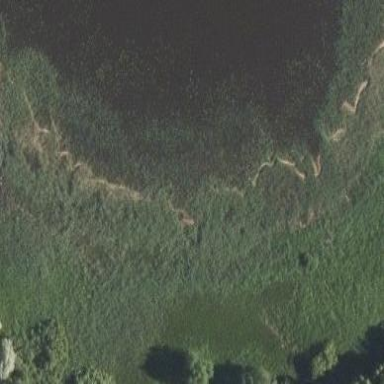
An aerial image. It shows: Wetland area dominated by reedbeds.